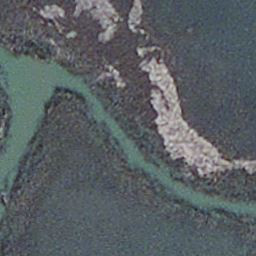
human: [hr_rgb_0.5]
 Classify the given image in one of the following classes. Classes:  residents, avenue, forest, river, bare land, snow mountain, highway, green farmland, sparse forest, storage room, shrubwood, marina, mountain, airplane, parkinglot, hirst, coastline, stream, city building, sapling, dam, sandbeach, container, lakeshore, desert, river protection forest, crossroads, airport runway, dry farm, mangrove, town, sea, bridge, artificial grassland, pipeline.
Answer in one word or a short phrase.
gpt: stream